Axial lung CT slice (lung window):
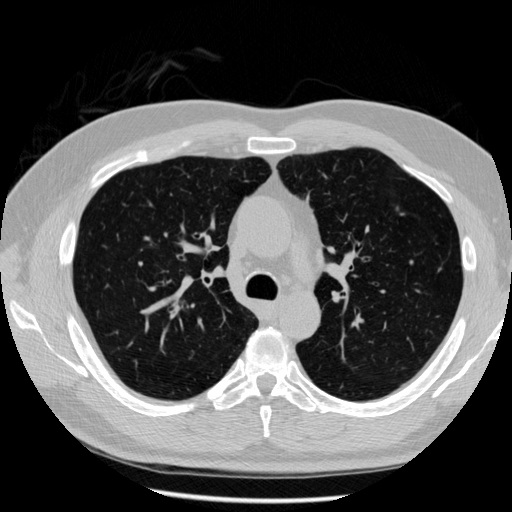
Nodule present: no